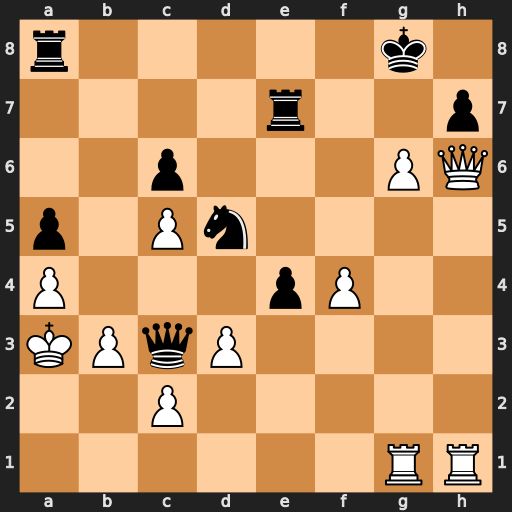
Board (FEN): r5k1/4r2p/2p3PQ/p1Pn4/P3pP2/KPqP4/2P5/6RR
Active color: w
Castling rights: -
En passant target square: -
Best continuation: gxh7+ Kh8 Qxc6